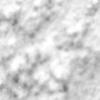
Label: no_change